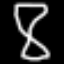
Label: hourglass